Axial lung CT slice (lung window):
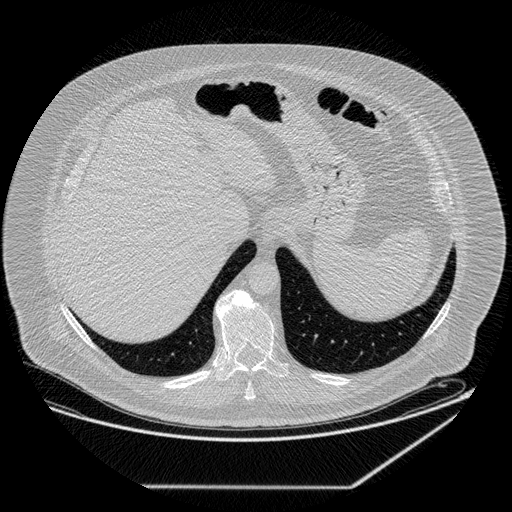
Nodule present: no